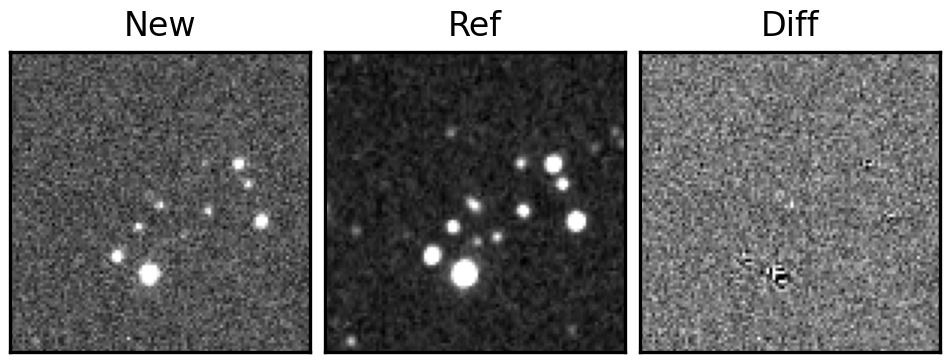
Label: real